Question: jQuery does not provide a - is there a solution (plugin) to do this?
I'm thinking of this example:

<URL>
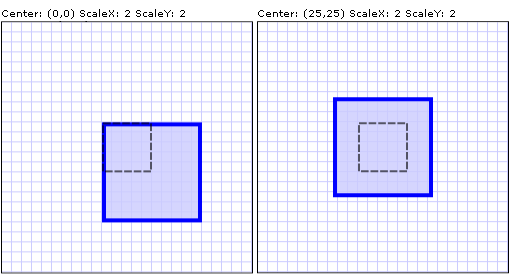
Answer: jQuery UI does offer that.
Refer to <URL>